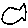
Label: fish